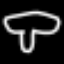
Label: mushroom